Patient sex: M
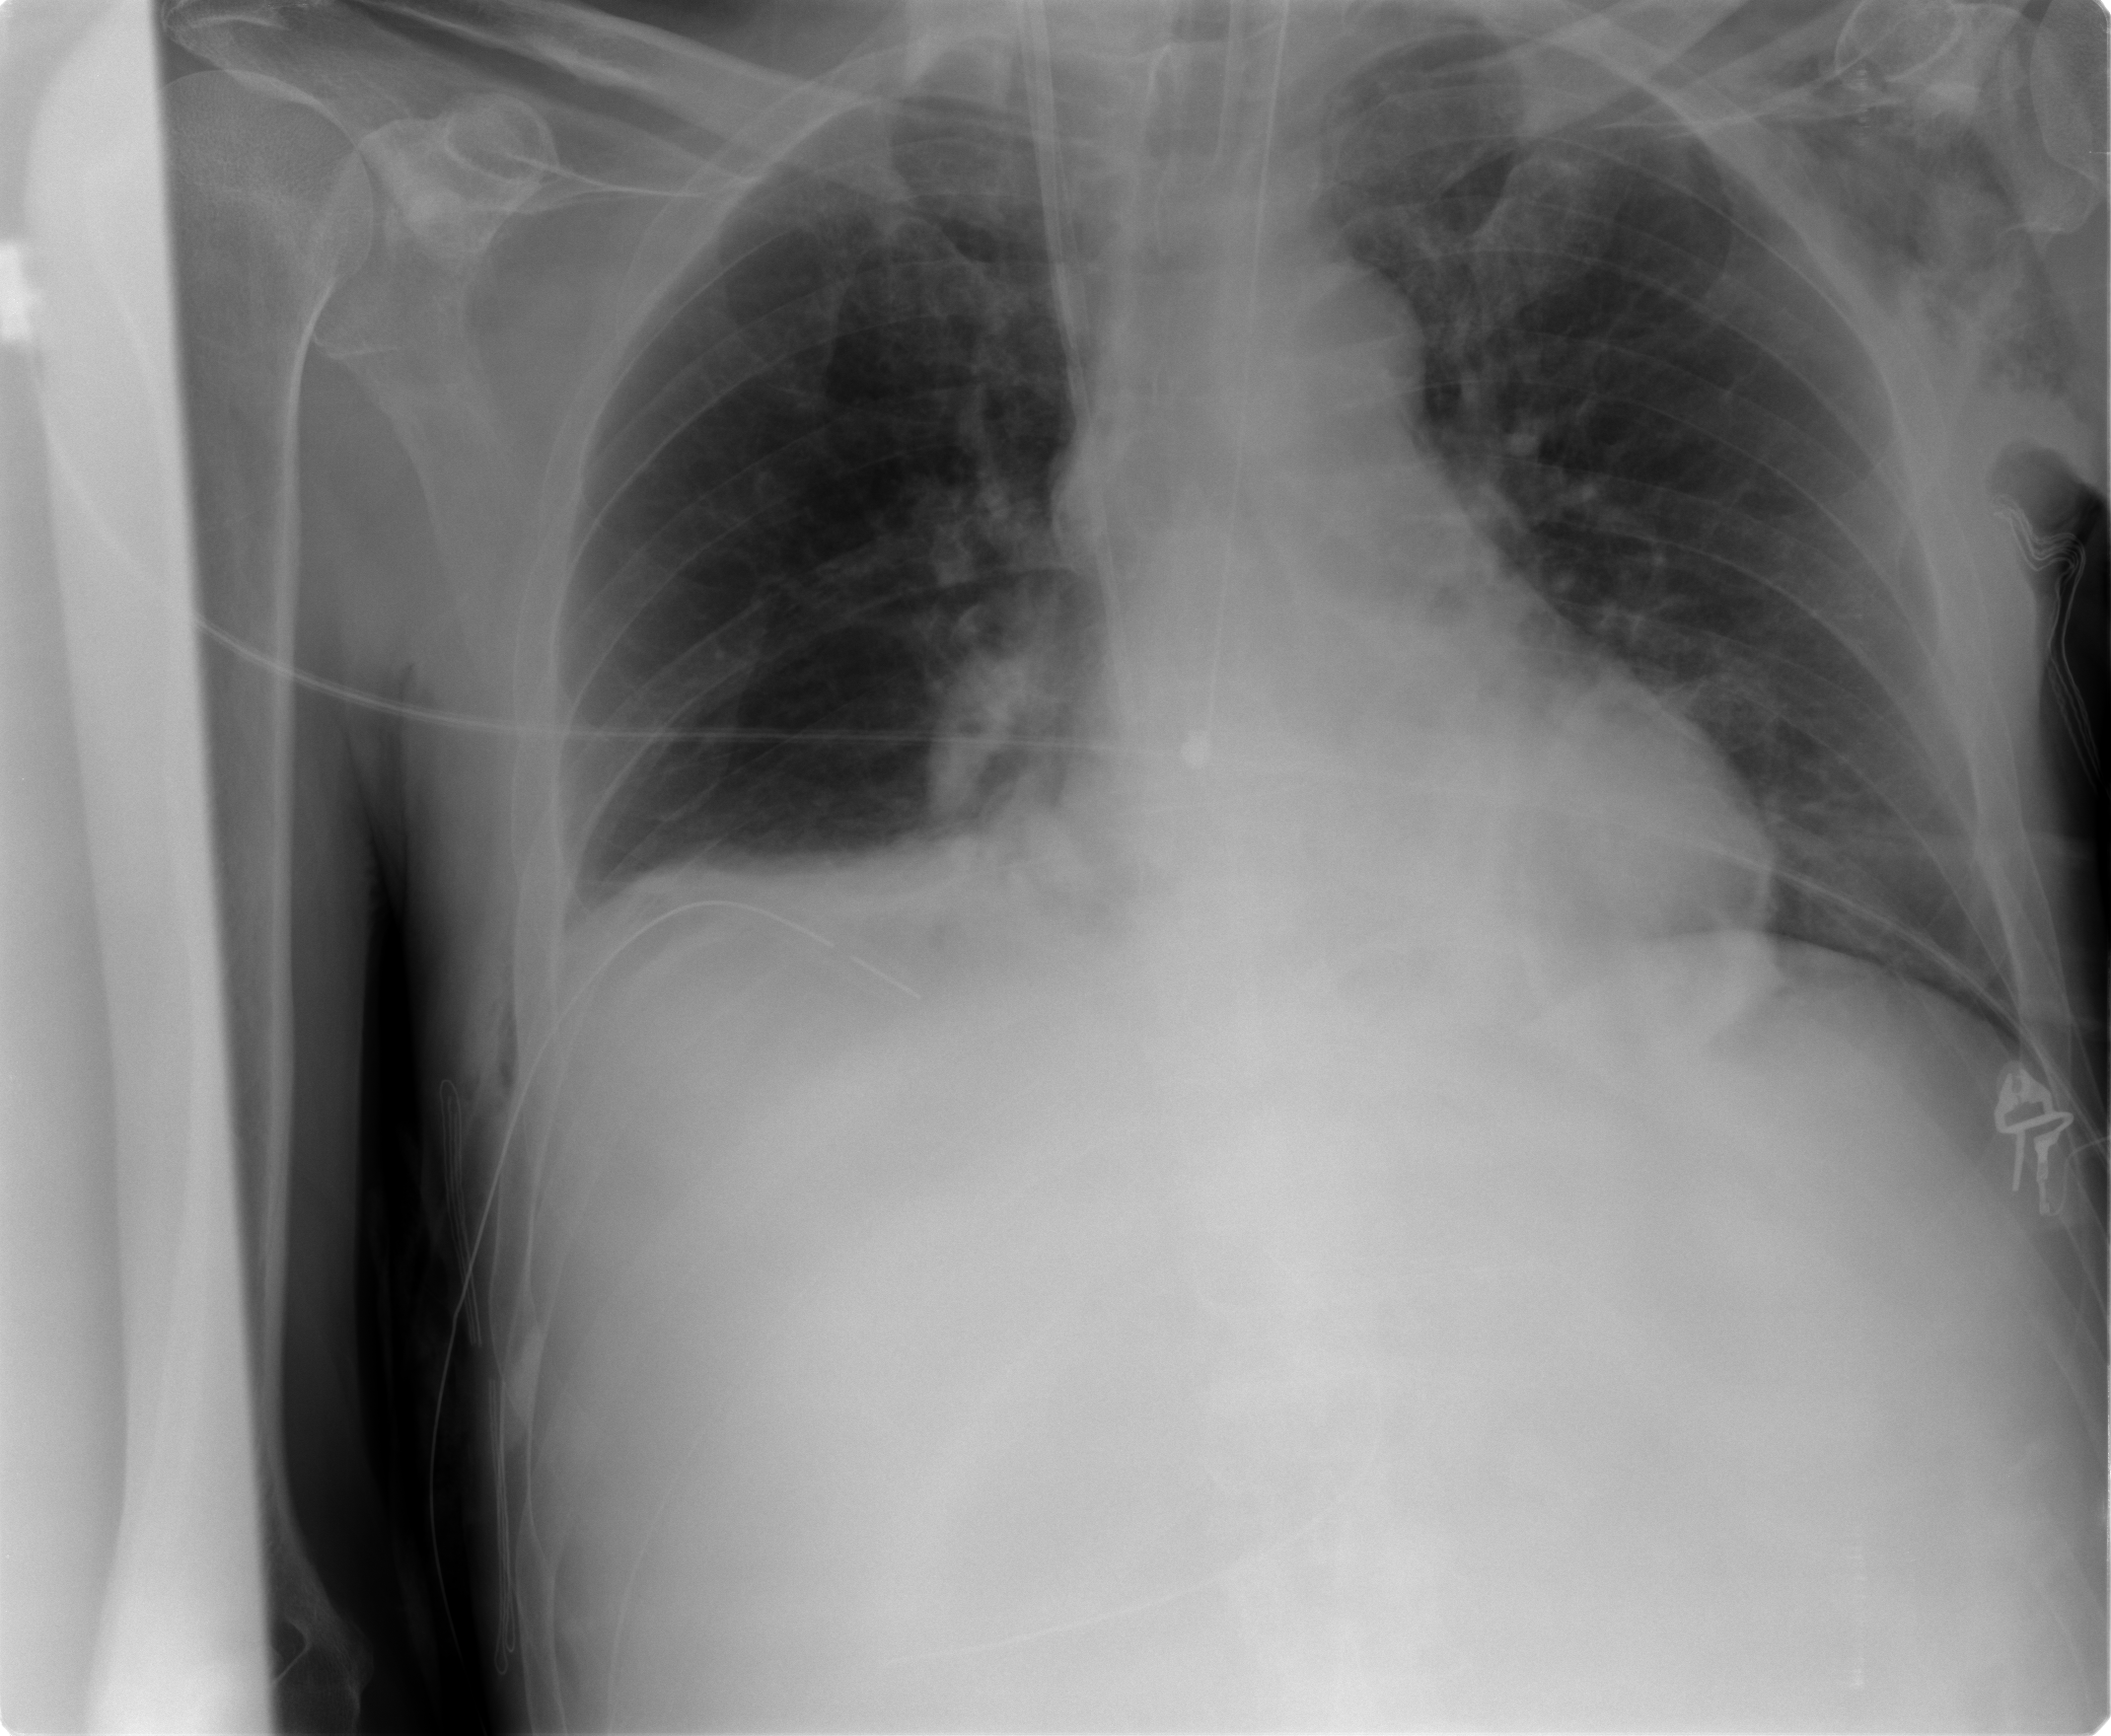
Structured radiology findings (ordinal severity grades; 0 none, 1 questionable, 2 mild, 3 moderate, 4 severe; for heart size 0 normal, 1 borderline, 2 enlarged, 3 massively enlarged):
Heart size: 0
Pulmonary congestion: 0
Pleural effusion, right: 1
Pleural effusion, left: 0
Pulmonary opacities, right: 0
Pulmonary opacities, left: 0
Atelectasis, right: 2
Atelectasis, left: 1